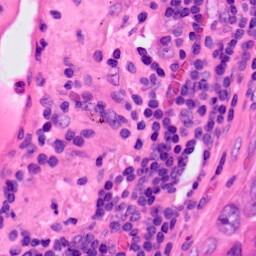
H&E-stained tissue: Lung